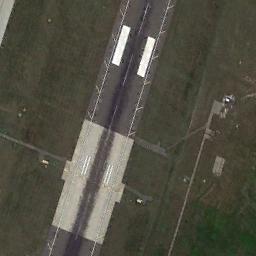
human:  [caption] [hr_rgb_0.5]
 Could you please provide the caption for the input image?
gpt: The runway is on the bare land next to the grass .

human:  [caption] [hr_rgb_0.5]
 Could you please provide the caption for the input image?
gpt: The grass is around the runway .

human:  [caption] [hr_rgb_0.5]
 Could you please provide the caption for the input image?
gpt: The runway with two aiming point markings goes through the lawn .

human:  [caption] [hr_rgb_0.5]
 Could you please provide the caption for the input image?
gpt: There is a green lawn next to the runway, With white dashes of varying thickness on the runway .

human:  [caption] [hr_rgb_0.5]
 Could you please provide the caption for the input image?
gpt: There are some green meadows beside the runway .